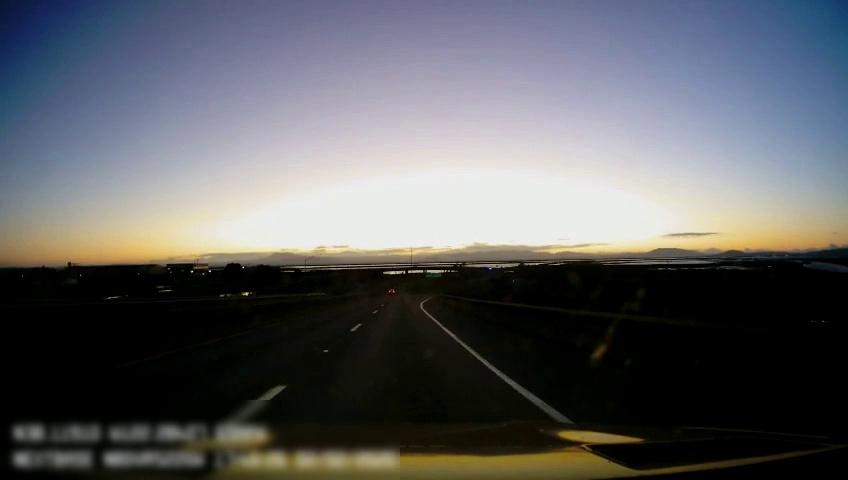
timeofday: Dusk/Dawn/Twilight
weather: Sunny
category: Drivable Space
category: Lanes | Current Lane
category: Lanes | Current Lane
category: Lanes | Alternate Lane